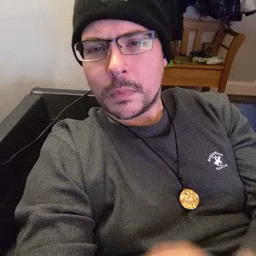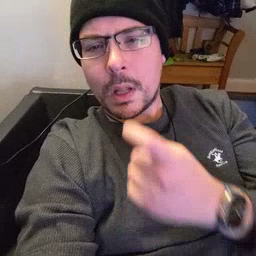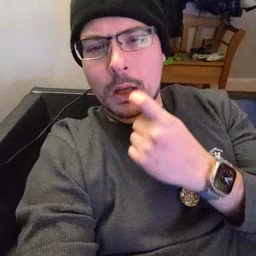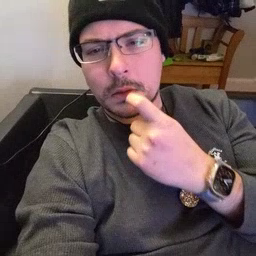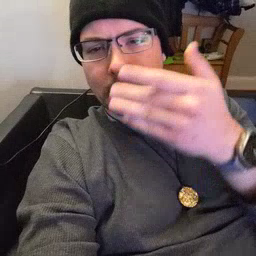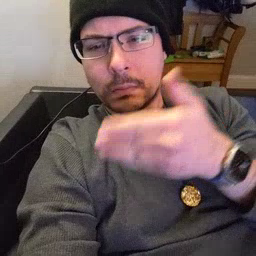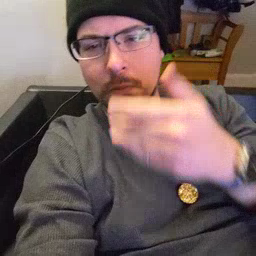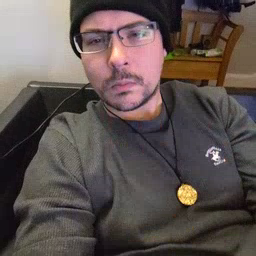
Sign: glasswindow